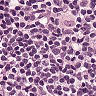
Metastatic tissue present: no